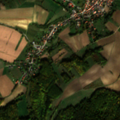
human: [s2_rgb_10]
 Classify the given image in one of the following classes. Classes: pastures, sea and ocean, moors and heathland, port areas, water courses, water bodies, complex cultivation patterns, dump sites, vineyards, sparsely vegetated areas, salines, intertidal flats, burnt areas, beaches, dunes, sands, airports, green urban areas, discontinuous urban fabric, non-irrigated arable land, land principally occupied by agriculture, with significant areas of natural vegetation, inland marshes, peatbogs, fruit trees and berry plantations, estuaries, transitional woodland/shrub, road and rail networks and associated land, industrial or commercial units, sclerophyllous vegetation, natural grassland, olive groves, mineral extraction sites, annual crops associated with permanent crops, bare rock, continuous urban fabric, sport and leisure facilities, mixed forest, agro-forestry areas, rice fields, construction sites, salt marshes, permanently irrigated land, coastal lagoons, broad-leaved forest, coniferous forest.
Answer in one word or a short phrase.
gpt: discontinuous urban fabric, non-irrigated arable land, vineyards, land principally occupied by agriculture, with significant areas of natural vegetation, broad-leaved forest